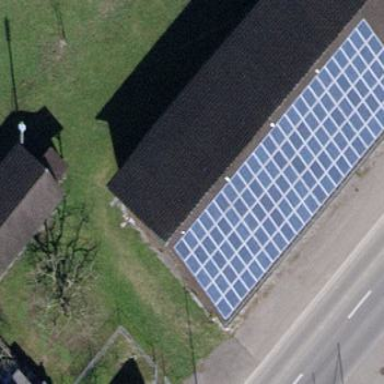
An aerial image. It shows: Solar power generator using photovoltaic panels.